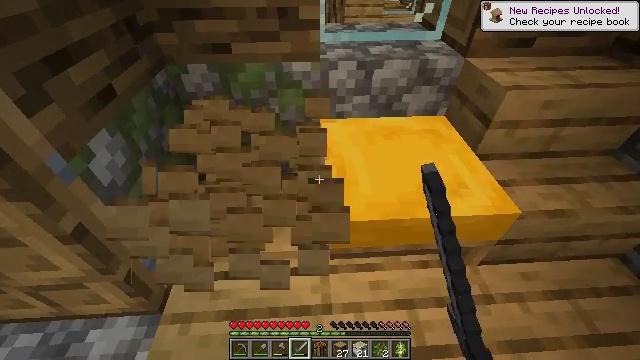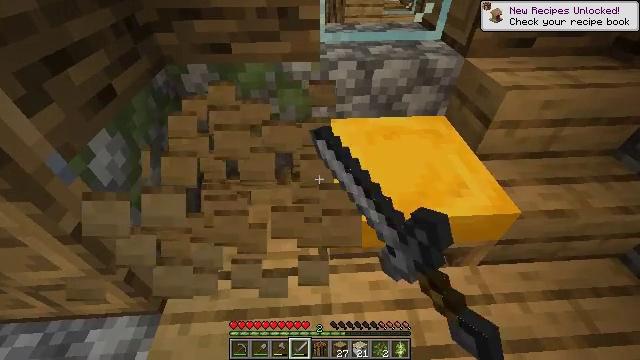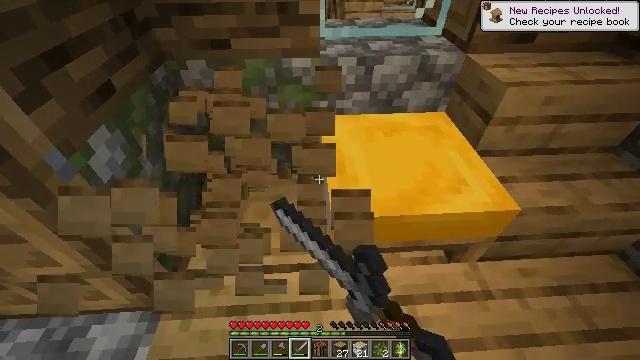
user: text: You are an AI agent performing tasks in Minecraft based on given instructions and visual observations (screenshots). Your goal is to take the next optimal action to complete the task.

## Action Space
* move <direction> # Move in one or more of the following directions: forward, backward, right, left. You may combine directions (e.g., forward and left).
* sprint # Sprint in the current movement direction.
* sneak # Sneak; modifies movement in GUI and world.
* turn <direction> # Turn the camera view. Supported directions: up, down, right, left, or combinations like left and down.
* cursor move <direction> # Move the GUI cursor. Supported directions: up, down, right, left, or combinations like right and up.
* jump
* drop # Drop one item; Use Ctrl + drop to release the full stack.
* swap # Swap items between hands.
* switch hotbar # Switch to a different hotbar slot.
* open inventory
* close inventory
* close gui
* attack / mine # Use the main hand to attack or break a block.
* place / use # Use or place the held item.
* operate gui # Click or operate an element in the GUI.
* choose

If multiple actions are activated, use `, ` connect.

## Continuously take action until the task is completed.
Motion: motion action
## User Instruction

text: Mine the yellow bed to pick it up.
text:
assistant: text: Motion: attack / mine
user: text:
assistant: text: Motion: attack / mine
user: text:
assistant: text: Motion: attack / mine